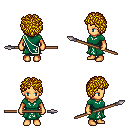
a pixel art fantasy rpg character, female body template, human, tanned skin, sash dress, teal pants, blonde curly afro hairstyle, spear, four views (front, back, left, right), 2x2 character sprite sheet, small pixel art, hard edges, no anti-aliasing